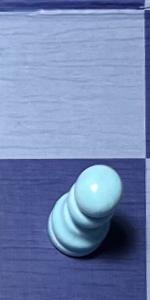
Label: Pawn_White